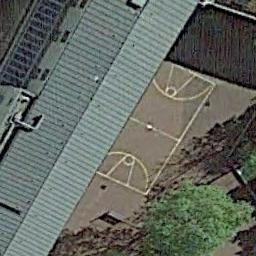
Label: basketball_court